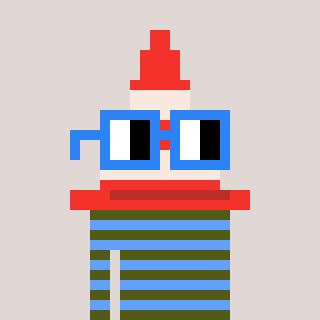
a pixel art character with square blue glasses, a cone-shaped head and a blue-colored body on a warm background